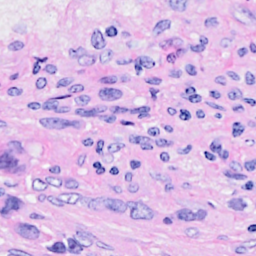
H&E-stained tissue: Breast